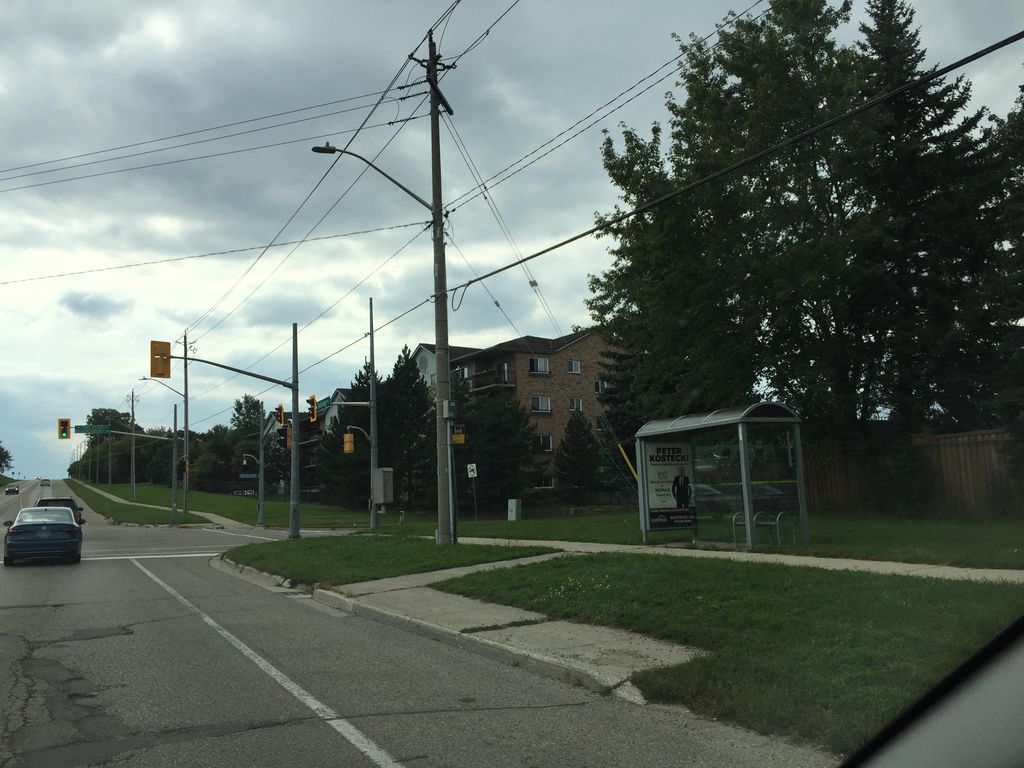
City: kitchener-waterloo